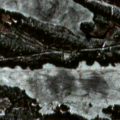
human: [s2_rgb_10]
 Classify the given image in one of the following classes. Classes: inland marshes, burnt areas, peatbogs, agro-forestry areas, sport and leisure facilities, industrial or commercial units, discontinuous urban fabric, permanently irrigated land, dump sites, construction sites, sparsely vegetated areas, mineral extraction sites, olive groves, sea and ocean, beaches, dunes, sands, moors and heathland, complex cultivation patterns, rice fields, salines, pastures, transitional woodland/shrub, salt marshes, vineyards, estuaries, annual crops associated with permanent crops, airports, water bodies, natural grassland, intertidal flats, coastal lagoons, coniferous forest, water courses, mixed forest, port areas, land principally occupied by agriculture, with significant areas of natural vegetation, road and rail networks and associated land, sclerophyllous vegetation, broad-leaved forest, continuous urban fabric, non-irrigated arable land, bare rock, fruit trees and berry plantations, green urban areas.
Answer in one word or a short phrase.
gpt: coniferous forest, water bodies